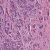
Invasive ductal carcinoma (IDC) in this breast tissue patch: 1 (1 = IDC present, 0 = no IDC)